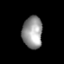
Tissue: lung
Cell type: Epithelial cells
Senescence score: 0.2401
Nuclear area (px): 629
Mean DAPI intensity: 149.645